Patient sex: M
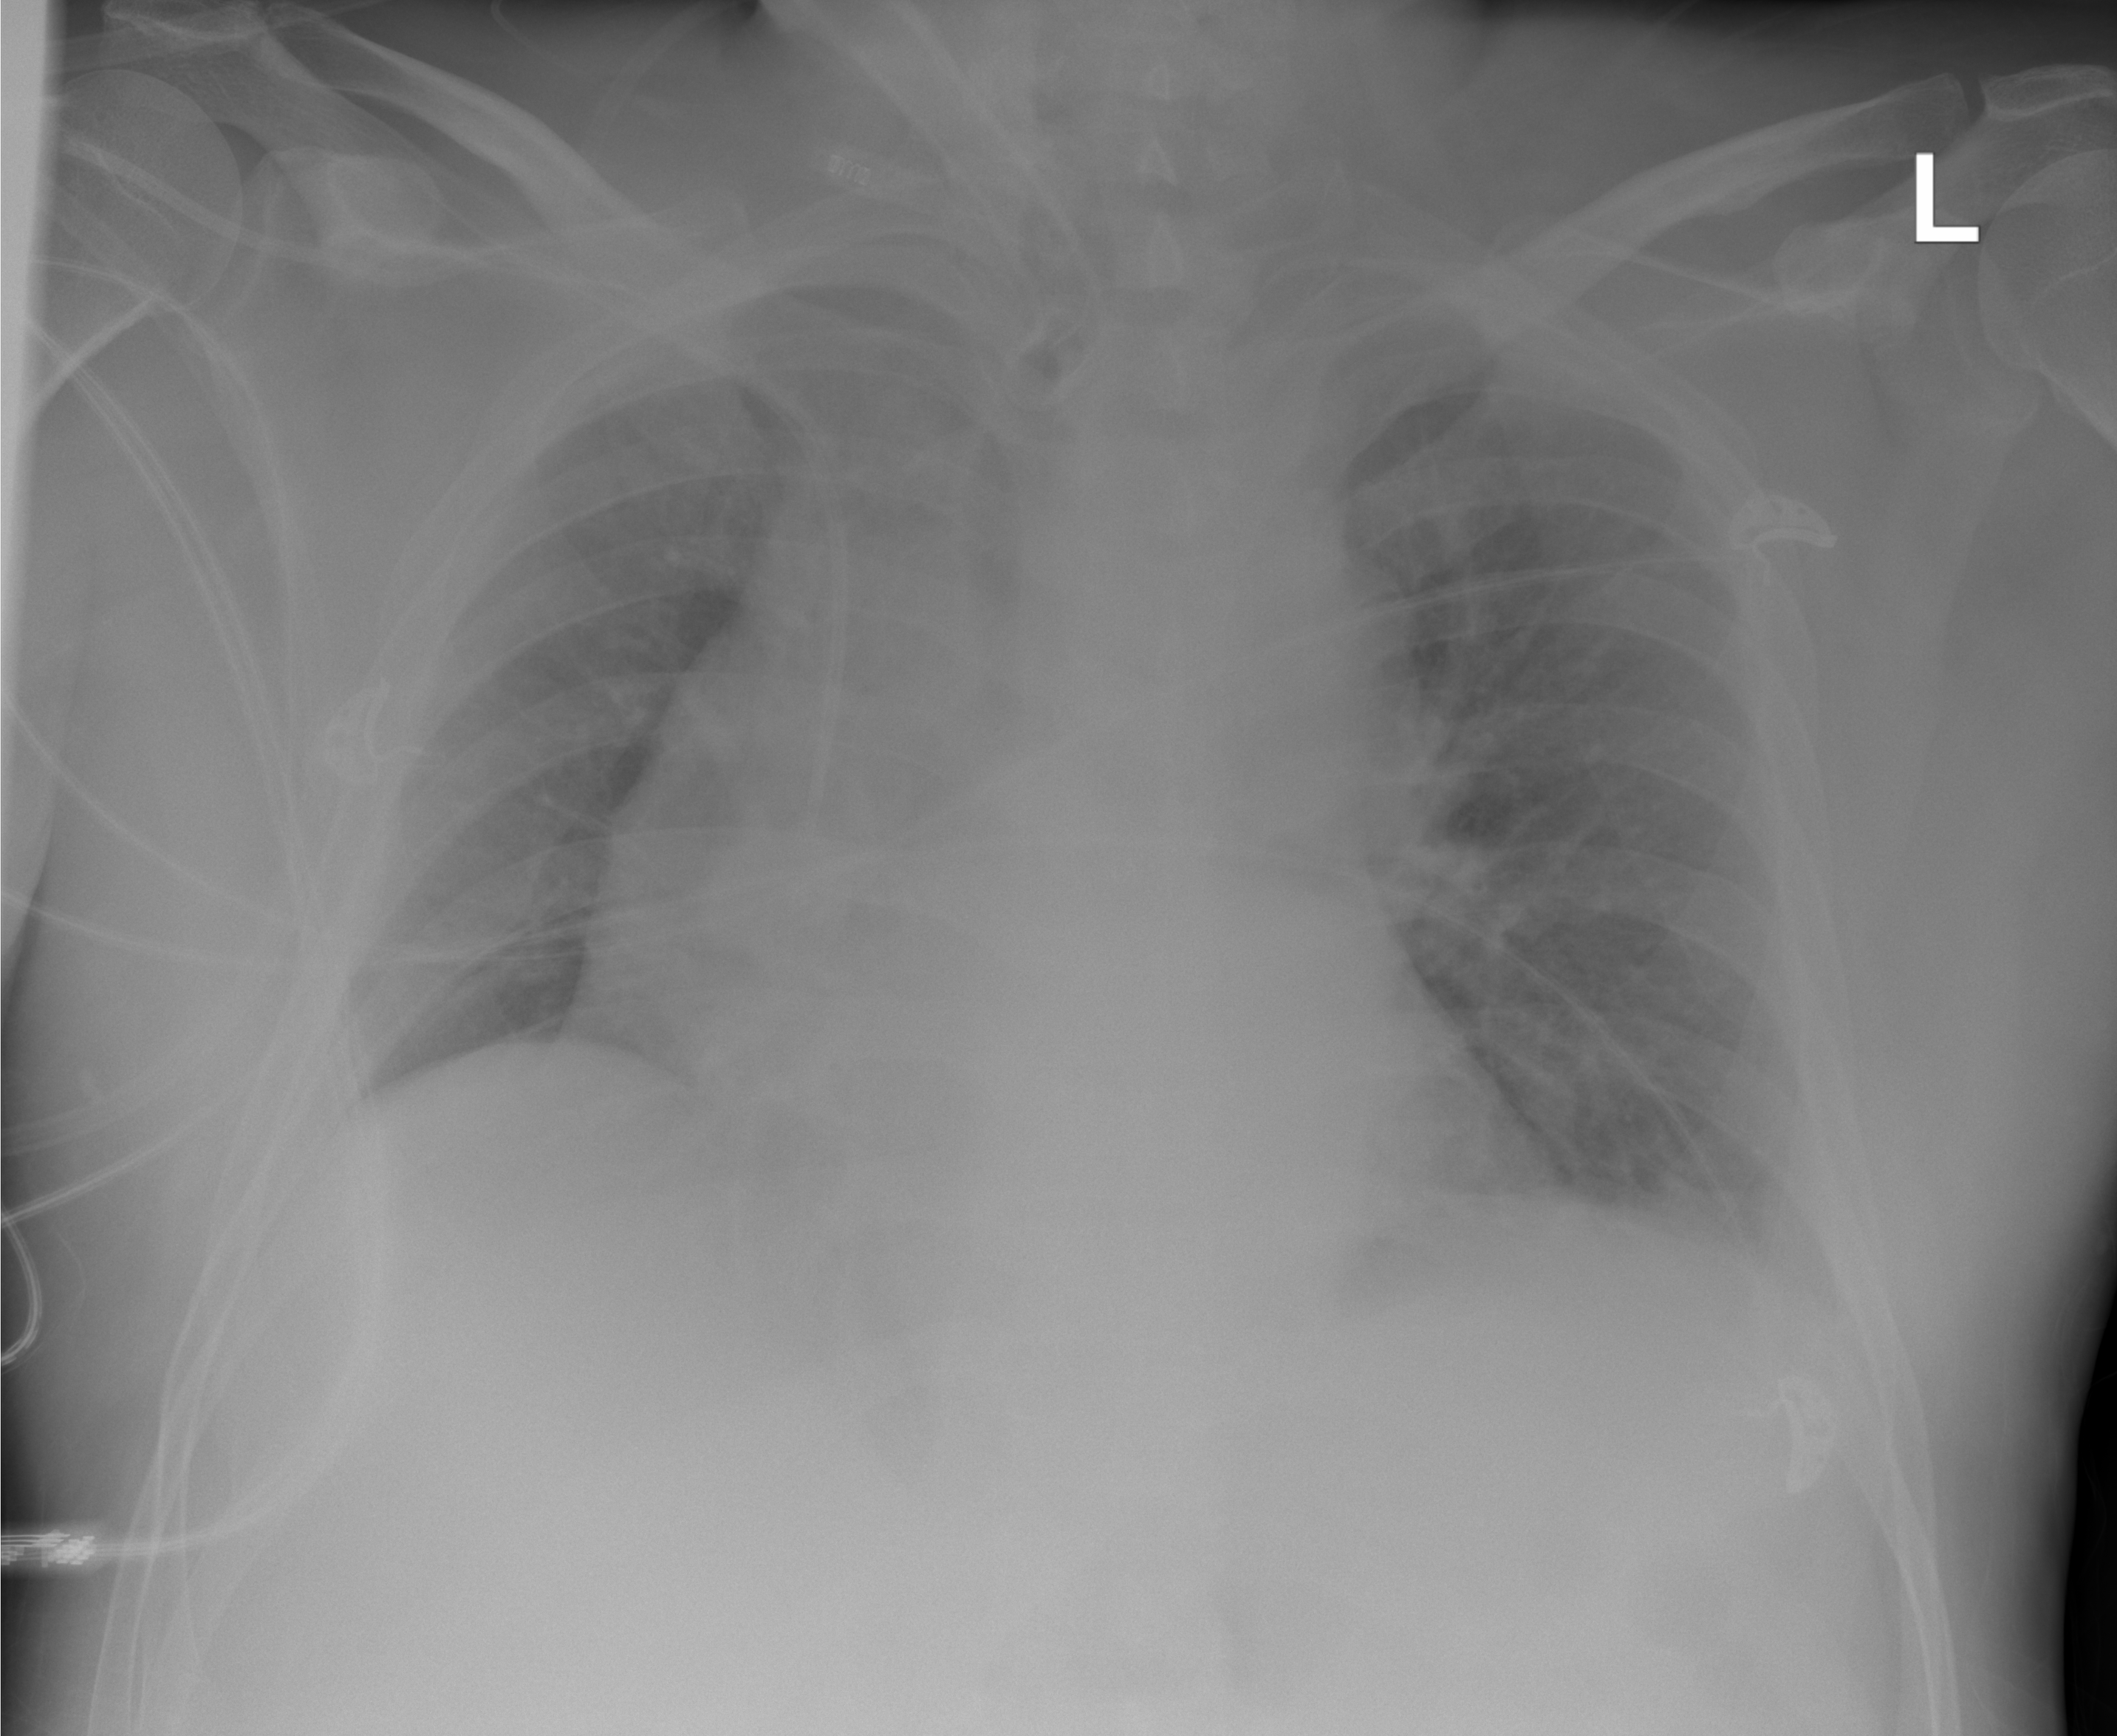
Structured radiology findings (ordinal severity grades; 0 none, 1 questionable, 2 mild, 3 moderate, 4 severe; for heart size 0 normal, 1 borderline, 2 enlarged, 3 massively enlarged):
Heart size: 2
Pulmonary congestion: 2
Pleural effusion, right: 0
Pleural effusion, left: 0
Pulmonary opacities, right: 0
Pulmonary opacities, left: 0
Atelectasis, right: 0
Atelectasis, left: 0